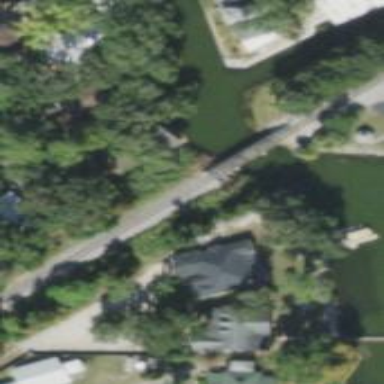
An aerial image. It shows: Bridge over railway line.